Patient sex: M
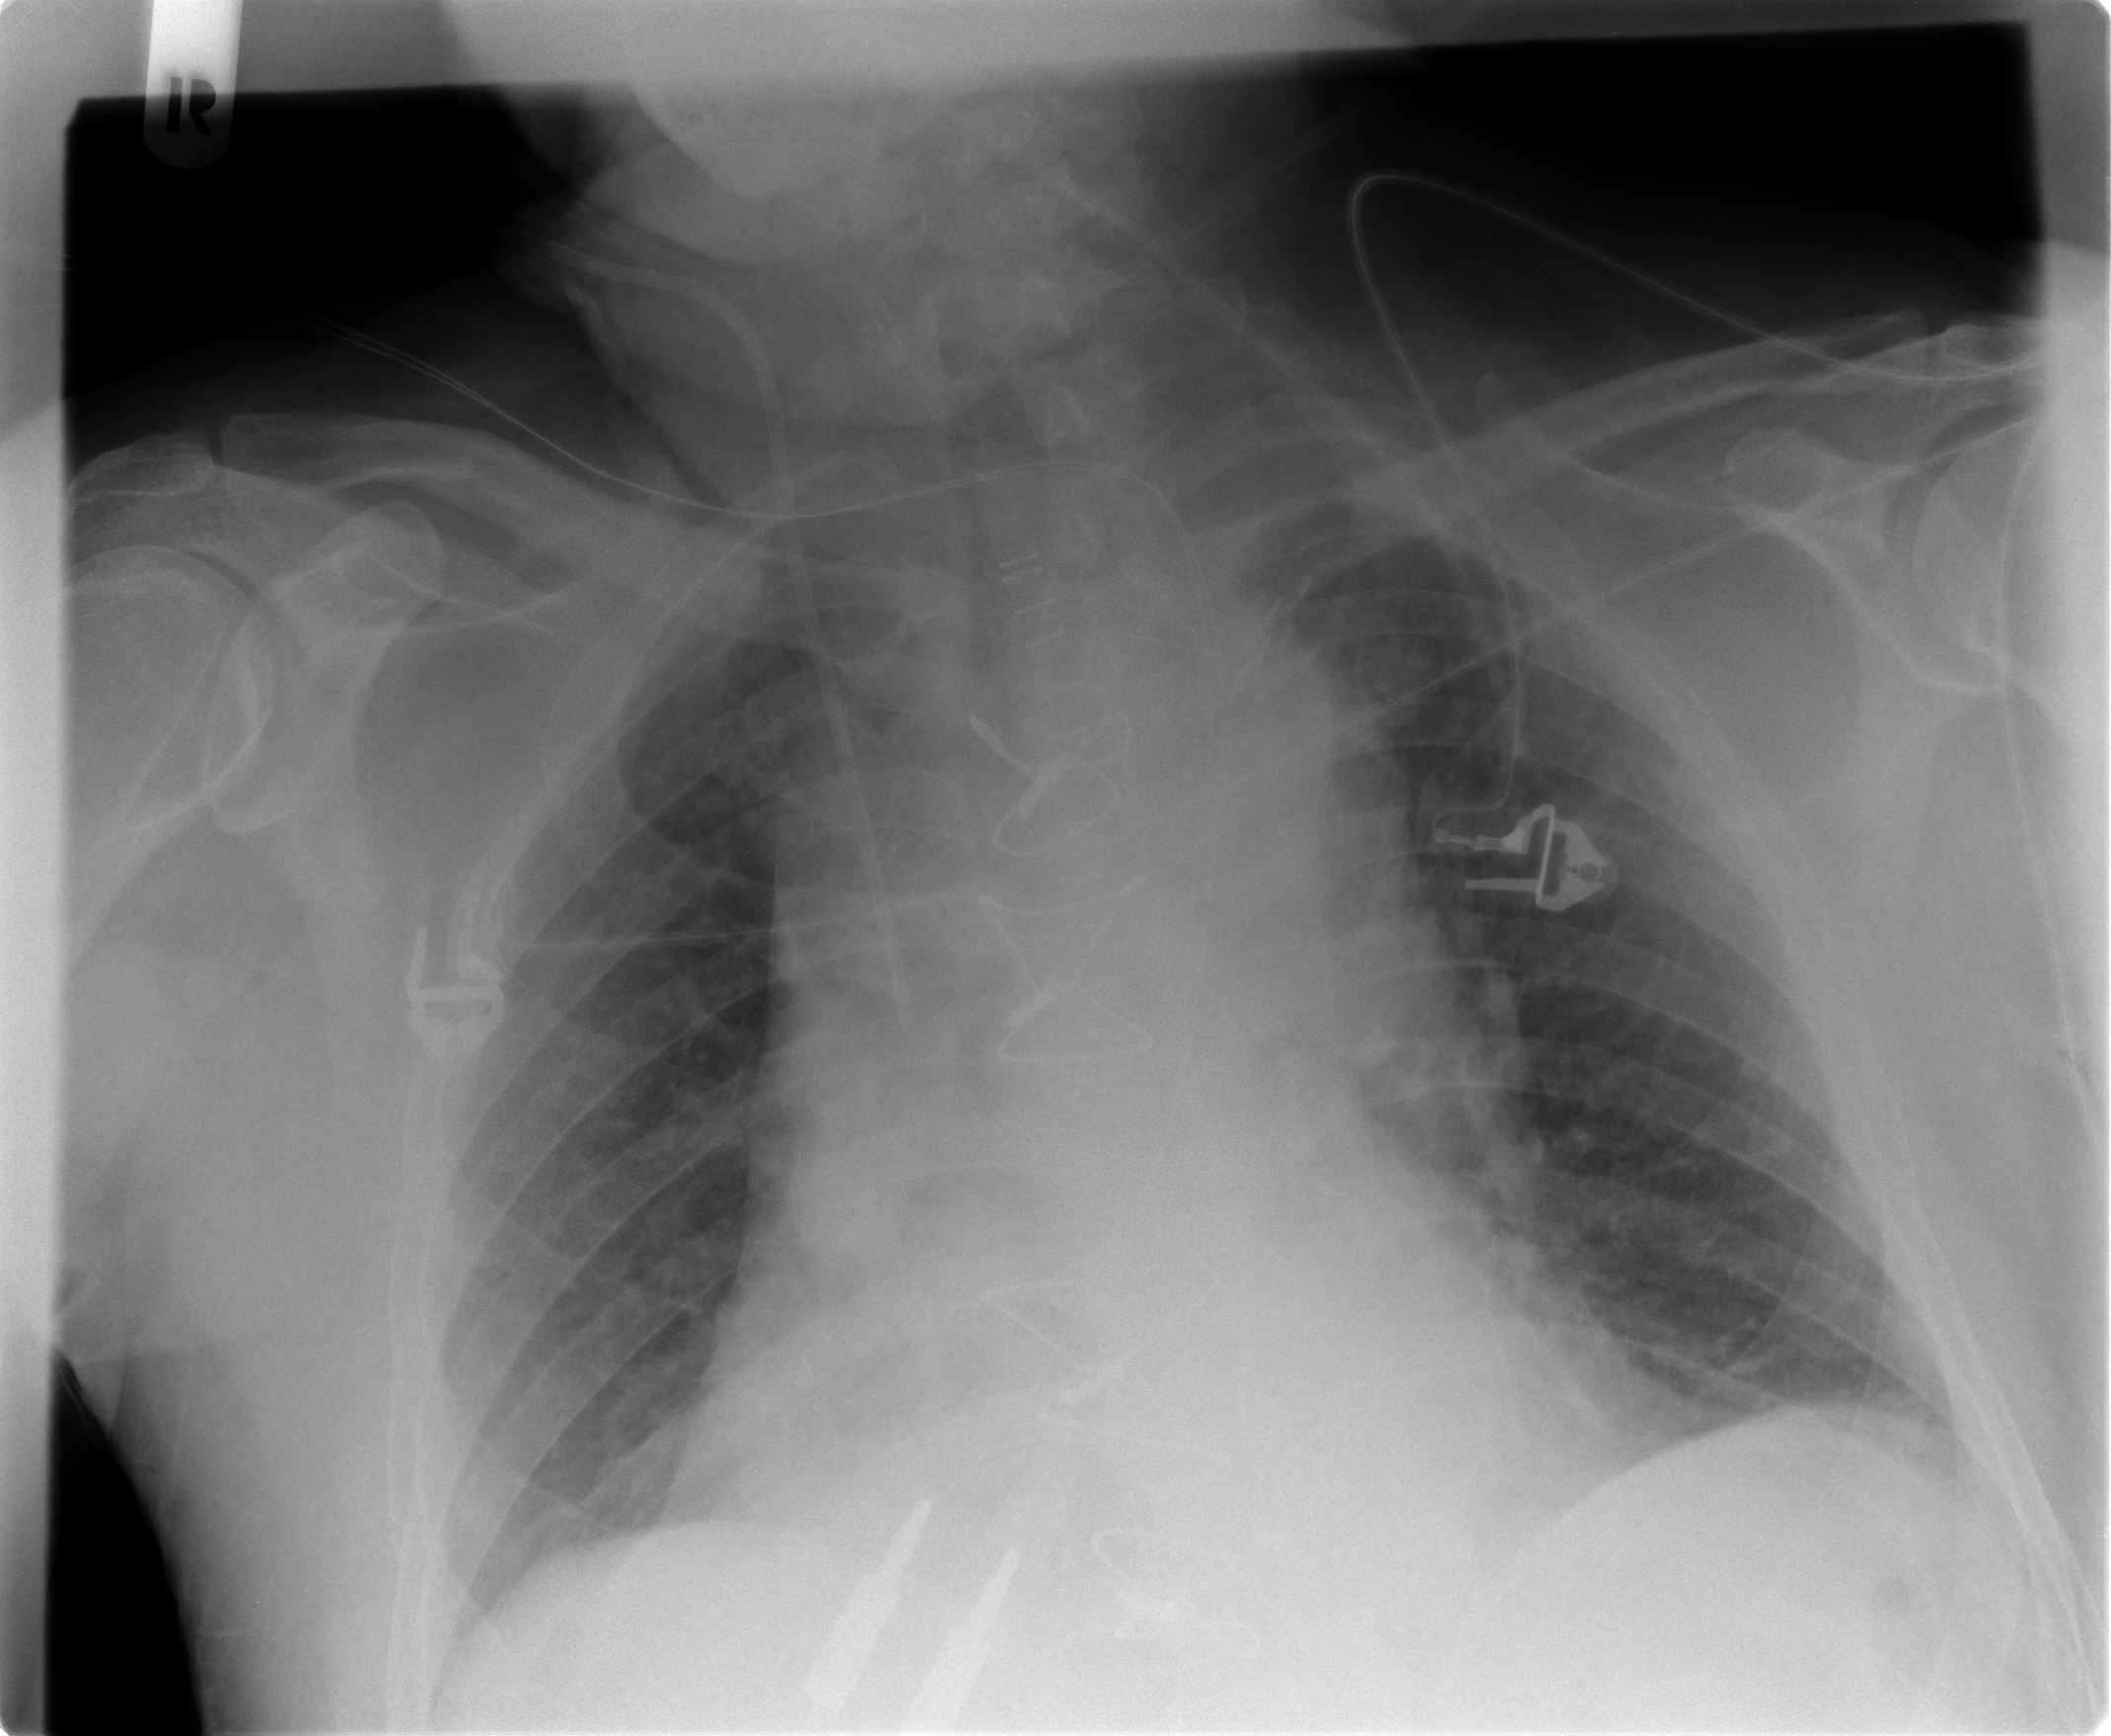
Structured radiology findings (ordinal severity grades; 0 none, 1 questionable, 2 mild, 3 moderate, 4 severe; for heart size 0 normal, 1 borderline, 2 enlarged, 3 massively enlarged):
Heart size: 2
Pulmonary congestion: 2
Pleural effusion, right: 0
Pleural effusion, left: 0
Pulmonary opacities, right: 0
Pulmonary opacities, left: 0
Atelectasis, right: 1
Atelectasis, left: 2